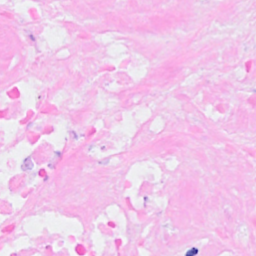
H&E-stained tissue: Breast